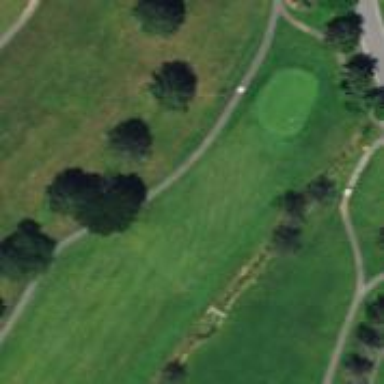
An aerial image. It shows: Path for both road and golf.